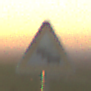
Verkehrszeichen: Stau
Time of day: SunriseSunset
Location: Outdoor (Nature)
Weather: Clear
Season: NotSpecified
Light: Natural